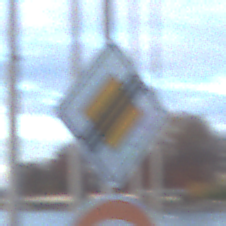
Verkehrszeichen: EndeVorfahrtsstrasse
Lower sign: Geschwindigkeit60
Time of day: SunriseSunset
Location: Outdoor (Suburban)
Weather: PartlyCloudy
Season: NotSpecified
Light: Natural